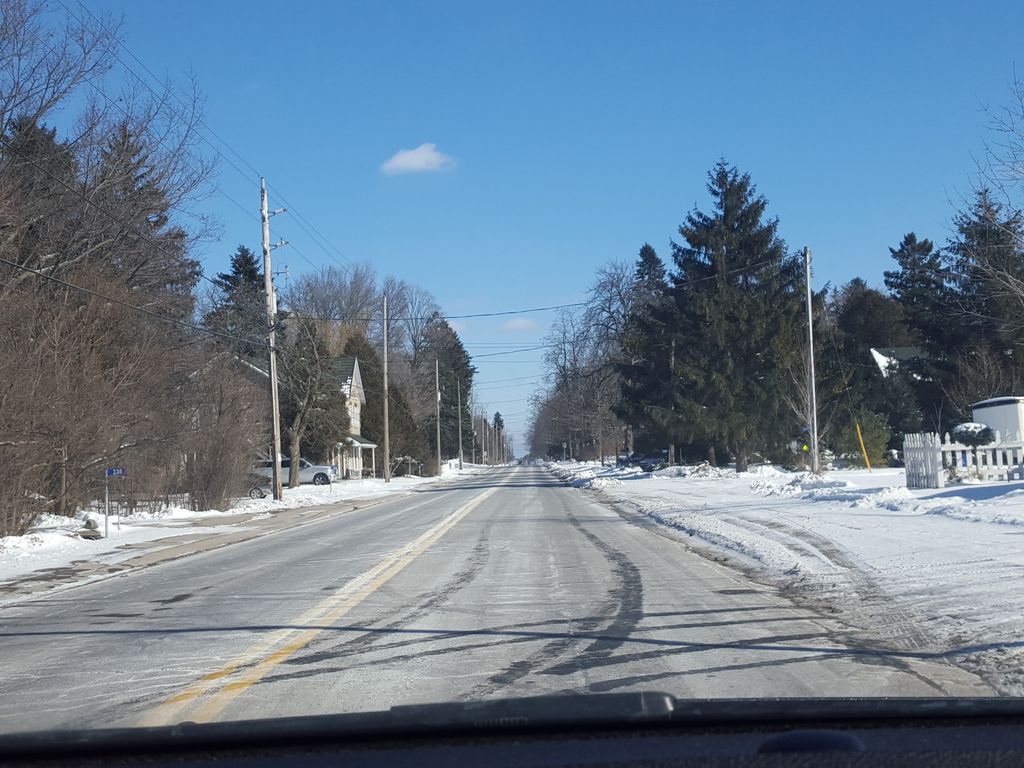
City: hamilton